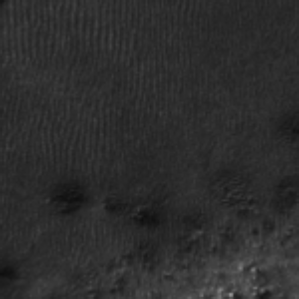
Label: frost